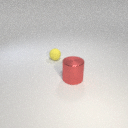
large red metal cylinder in front of small yellow rubber sphere